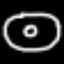
Label: donut